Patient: sex M, age 60
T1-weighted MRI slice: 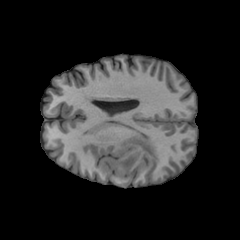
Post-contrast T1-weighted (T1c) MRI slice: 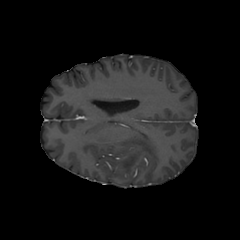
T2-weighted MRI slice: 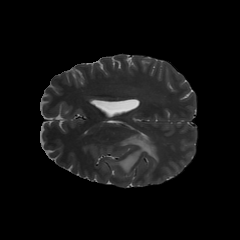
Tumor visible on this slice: yes
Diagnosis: Glioblastoma, IDH-wildtype
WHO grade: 4